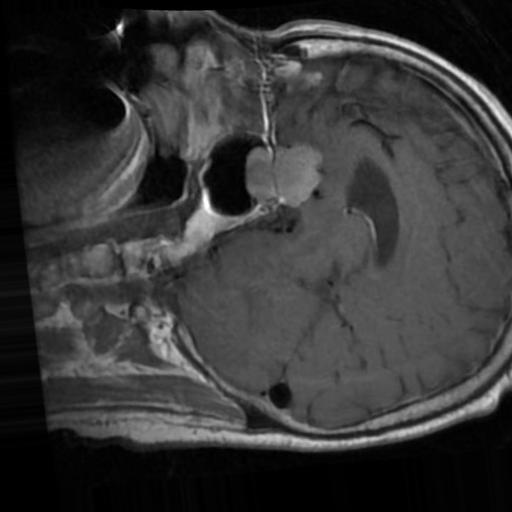
Label: brain_tumor